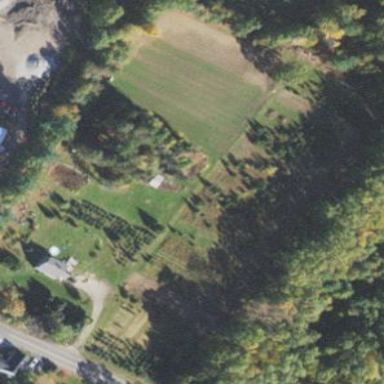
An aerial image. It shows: Orchard.